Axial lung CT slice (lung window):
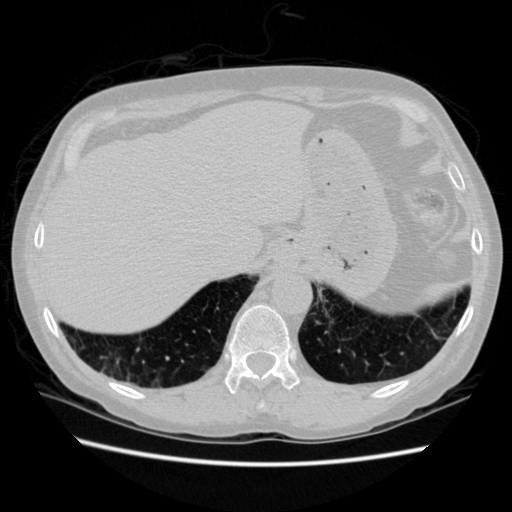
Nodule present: no